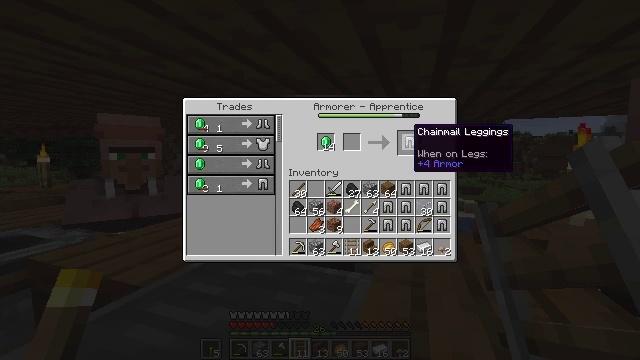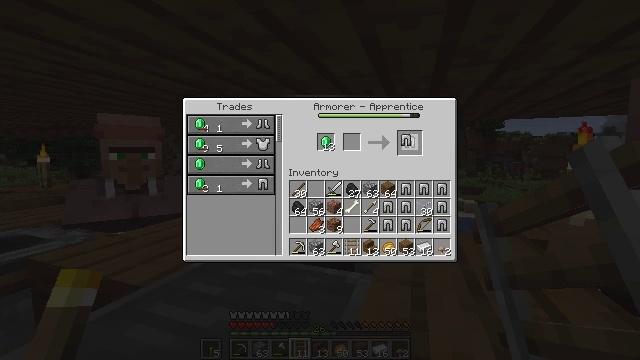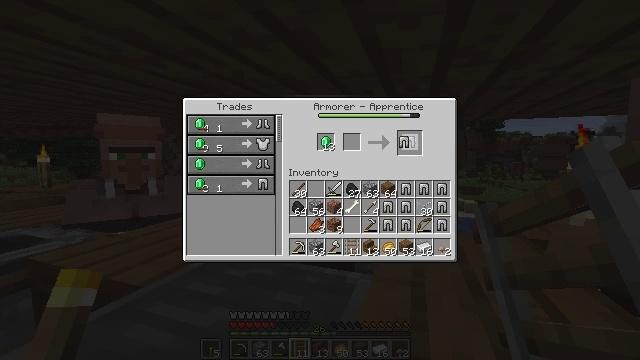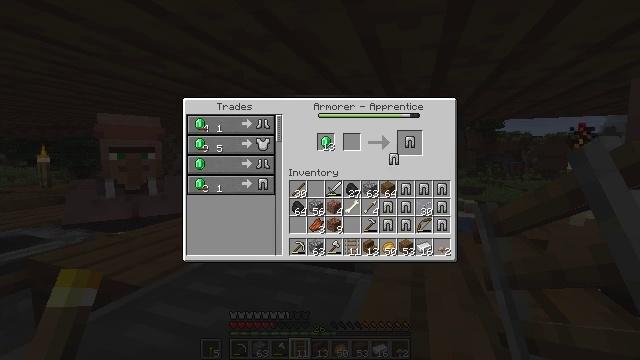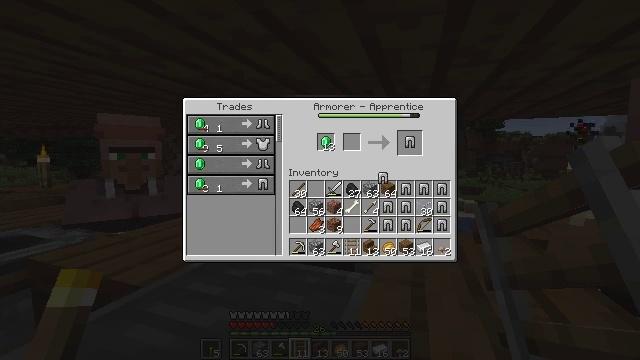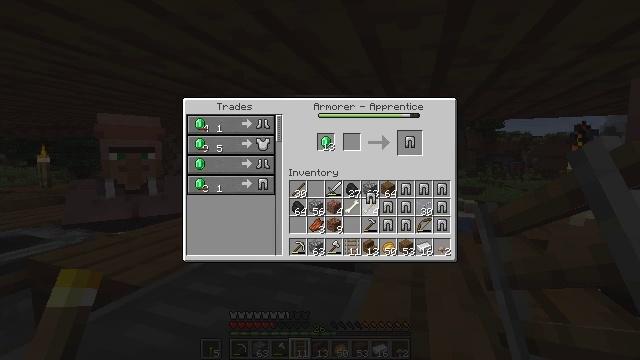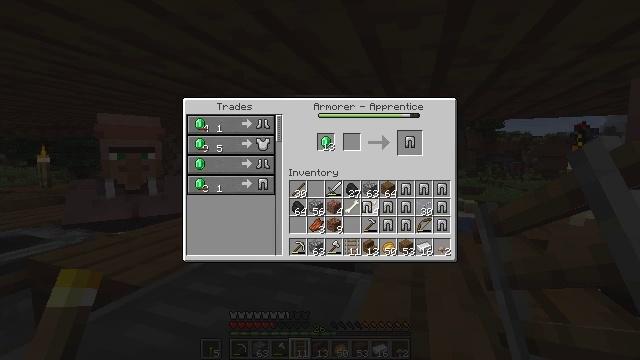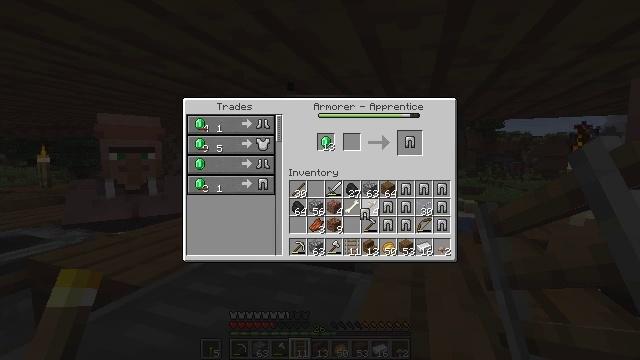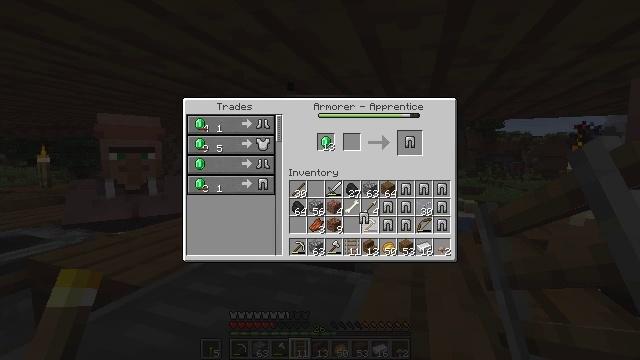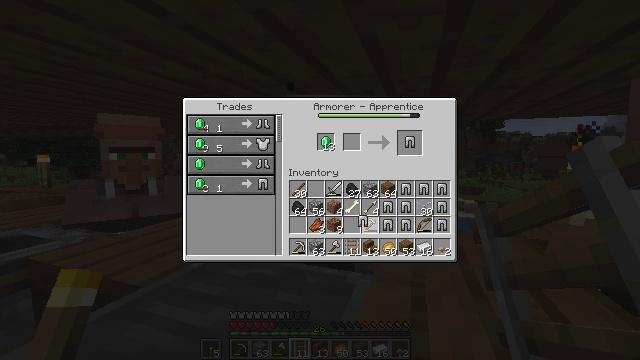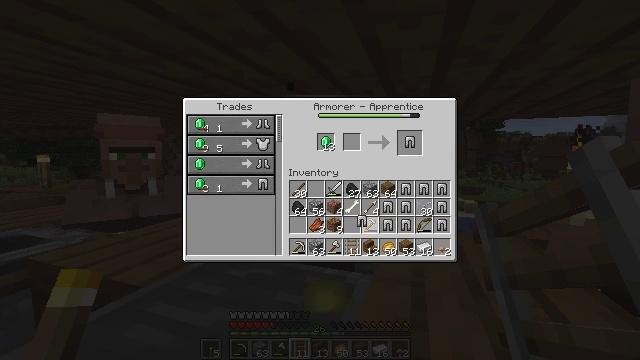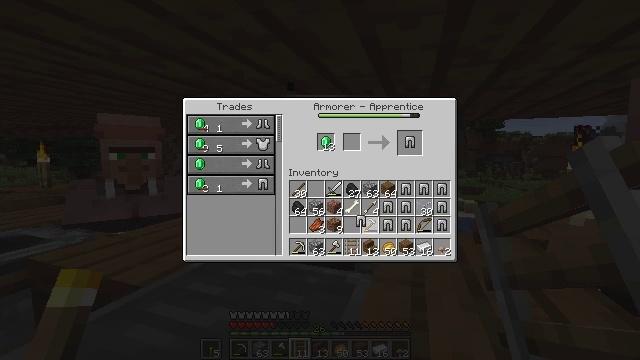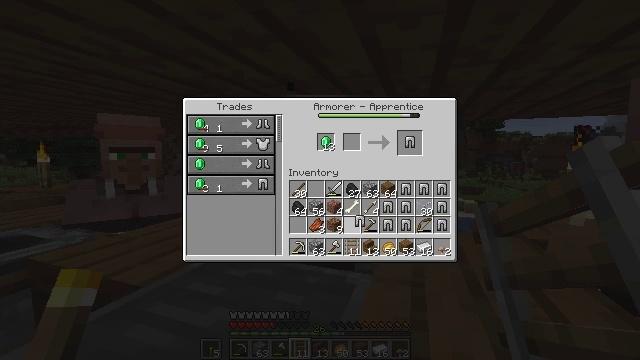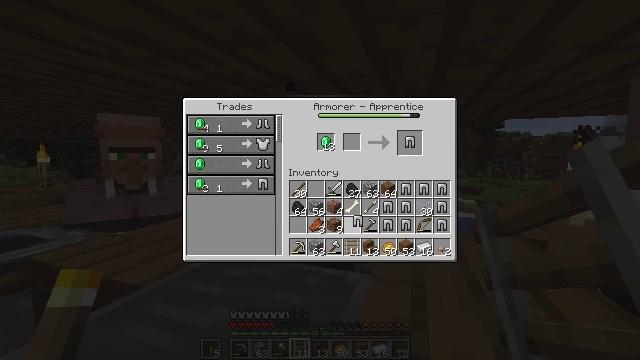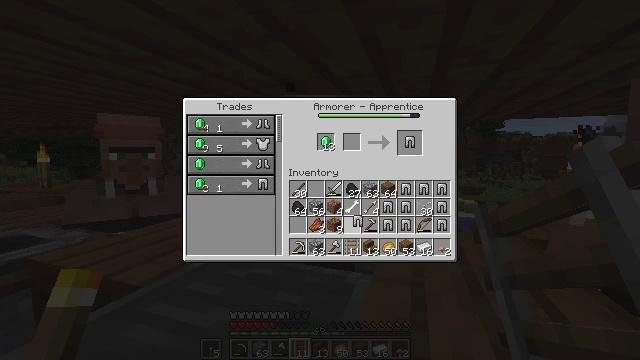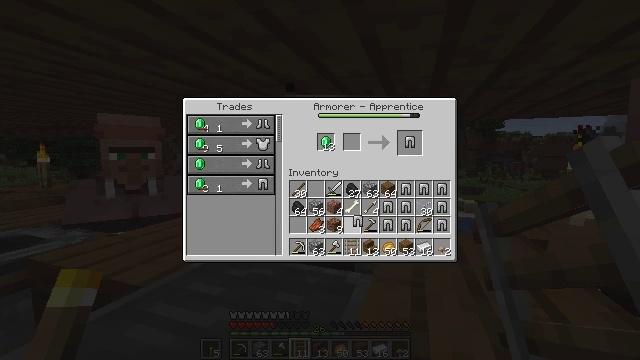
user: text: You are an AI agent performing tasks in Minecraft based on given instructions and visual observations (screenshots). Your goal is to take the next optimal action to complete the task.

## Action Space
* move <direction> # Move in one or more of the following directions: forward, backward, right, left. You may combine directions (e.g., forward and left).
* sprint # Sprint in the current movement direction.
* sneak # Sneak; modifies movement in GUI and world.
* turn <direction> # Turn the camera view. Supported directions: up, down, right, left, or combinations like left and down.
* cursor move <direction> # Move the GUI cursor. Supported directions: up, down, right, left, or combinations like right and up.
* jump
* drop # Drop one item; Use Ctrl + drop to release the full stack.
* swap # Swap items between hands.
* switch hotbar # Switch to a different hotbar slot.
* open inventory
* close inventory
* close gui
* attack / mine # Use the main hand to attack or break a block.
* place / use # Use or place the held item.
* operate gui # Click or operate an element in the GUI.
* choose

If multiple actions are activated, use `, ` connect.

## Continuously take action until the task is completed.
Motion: motion action
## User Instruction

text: Craft a pair of chainmail leggings in the crafting table.
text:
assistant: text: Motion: operate gui
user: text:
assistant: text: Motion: operate gui
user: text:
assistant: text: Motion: cursor move left and down
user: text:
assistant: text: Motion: cursor move left and down
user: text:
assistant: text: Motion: cursor move left and down
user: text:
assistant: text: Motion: cursor move down
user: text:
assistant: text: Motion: cursor move down
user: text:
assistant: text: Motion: no_op
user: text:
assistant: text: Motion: no_op
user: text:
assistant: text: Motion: no_op
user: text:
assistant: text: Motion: no_op
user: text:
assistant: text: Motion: no_op
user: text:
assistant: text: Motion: no_op
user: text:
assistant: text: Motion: no_op
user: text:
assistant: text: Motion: operate gui
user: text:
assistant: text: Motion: operate gui
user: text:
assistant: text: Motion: operate gui
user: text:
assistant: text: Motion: no_op
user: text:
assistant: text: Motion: no_op
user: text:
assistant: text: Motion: no_op
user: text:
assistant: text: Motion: no_op
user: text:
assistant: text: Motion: cursor move right and up
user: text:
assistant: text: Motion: cursor move right and up
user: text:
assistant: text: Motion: cursor move right and up
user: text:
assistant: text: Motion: cursor move up
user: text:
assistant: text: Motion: no_op
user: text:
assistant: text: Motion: no_op
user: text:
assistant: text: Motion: no_op
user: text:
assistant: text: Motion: no_op
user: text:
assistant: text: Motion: no_op